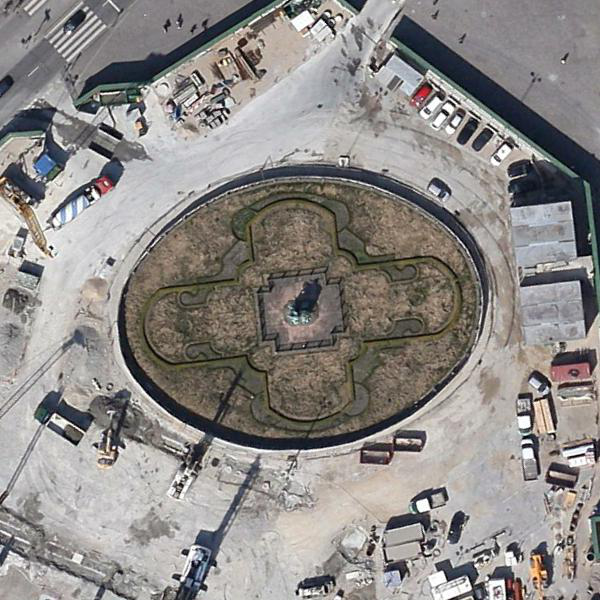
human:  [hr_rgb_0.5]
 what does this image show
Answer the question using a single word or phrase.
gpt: square